Question: I am developing an application in which I have a display a lot of images in my table view.These images has to come from server, so I have create another thread in which the image get processed and then set on table view cell to make our table view scrolls smoothly and properly.
My problem is when I scrolls my table view to a number of times, the app get freezes and after some time the xcode shows the message shown in below image:-

'''
My table view cell code :-
id object = [imageDictFunctionApp objectForKey:[NSString stringWithFormat:@"%d",functionAppButton.tag]];
if(!object){
NSArray *catdictObject=[NSArray arrayWithObjects:[NSNumber numberWithInt:functionAppButton.tag],indexPath,[NSNumber numberWithInt:i],nil];
NSArray *catdictKey=[NSArray arrayWithObjects:@"btn",@"indexPath",@"no",nil];
NSDictionary *catPassdict=[NSDictionary dictionaryWithObjects:catdictObject forKeys:catdictKey];
[NSThread detachNewThreadSelector:@selector(displayingSmallImageForFunctionsApps:) toTarget:self withObject:catPassdict];
}
else
{
if(![object isKindOfClass:[NSNull class]]){
UIImage *img = (UIImage *)object;
[functionAppButton setImage:img forState:UIControlStateNormal];
}
-(void)displayingSmallImageForFunctionsApps:(NSDictionary *)dict
{
NSAutoreleasePool *pool = [[NSAutoreleasePool alloc] init];
NSIndexPath *path=[dict objectForKey:@"indexPath"];
NSArray *catArray=[self.functionDataDictionary objectForKey:[self.functionsKeysArray objectAtIndex:path.row]];
int vlaue=[[dict objectForKey:@"no"] intValue];
NSDictionary *dict1=[catArray objectAtIndex:vlaue];
NSString *urlString=[dict1 objectForKey:@"artwork_url_large"];
NSURL *url = [NSURL URLWithString:urlString];
UIImage *image = [UIImage imageWithData:[NSData dataWithContentsOfURL:url]];
if(image){
[imageDictFunctionApp setObject:image forKey:[NSString stringWithFormat:@"%d",[[dict objectForKey:@"btn"] intValue]]];
NSMutableDictionary *dict2=[NSMutableDictionary dictionaryWithCapacity:4];
[dict2 setObject:image forKey:@"imageValue"];
[dict2 setObject:[dict objectForKey:@"btn"] forKey:@"tag"];
[dict2 setObject:[dict objectForKey:@"indexPath"] forKey:@"indexPath"];
[self performSelectorOnMainThread:@selector(setImageInCellDictCategroryTable:) withObject:dict2 waitUntilDone:NO];
}
else{
[imageDictFunctionApp setObject:[NSNull null] forKey:[NSString stringWithFormat:@"%d",[[dict objectForKey:@"btn"] intValue]]];
}
[pool drain];
}
- (void)setImageInCellDictCategroryTable:(NSDictionary *)dict{
UITableViewCell *myCell = (UITableViewCell *)[categoriesAndFunctionsTableView cellForRowAtIndexPath:[dict objectForKey:@"indexPath"]];
UIButton *myBtn = (CustomUIButton *)[myCell viewWithTag:[[dict objectForKey:@"tag"] intValue]];
if ([dict objectForKey:@"imageValue"]) {
[myBtn setImage:[dict objectForKey:@"imageValue"] forState:UIControlStateNormal];
}
}
'''
I have posted all my code that might be linked with this error.Please anyone suggest me how to solve this issue.
Thanks in advance!
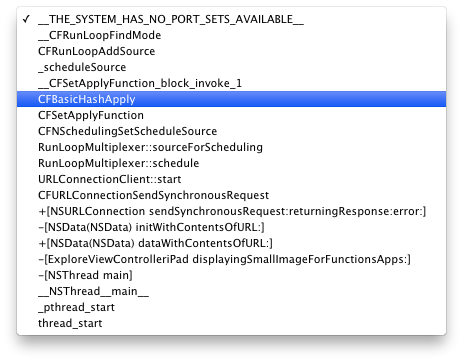
Answer: So what I would guess is happening is that you are <URL>. It looks to me like you are starting a thread for every single cell in your table and then they are all trying to schedule tasks to run on the main runloop when they are done. This is going to stress your system.
I would create an NSOperation for each image and schedule them all on the same NSOperationQueue. The runtime will use a pool of threads tuned to the specific system to run all of the operations.
For a simple thing like this, you can also use GCD as Oscar says, but I recently read on the Apple list that NSOperationQueue is preferred because it is higher level. It gives you more options for controlling what happens to your background tasks.